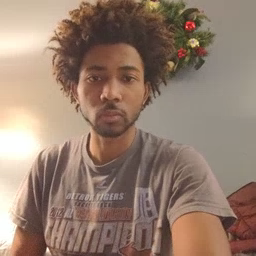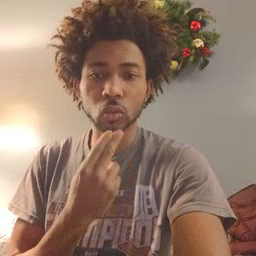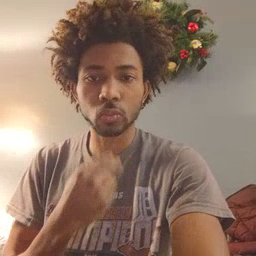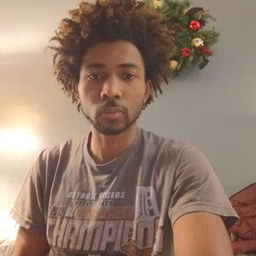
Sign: cute